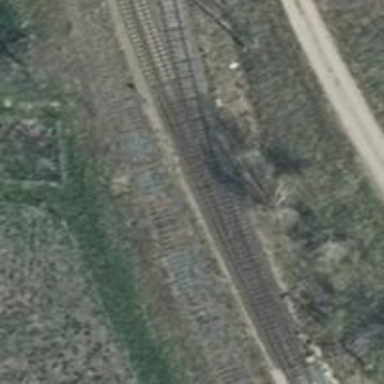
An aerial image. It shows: Abandoned railway.